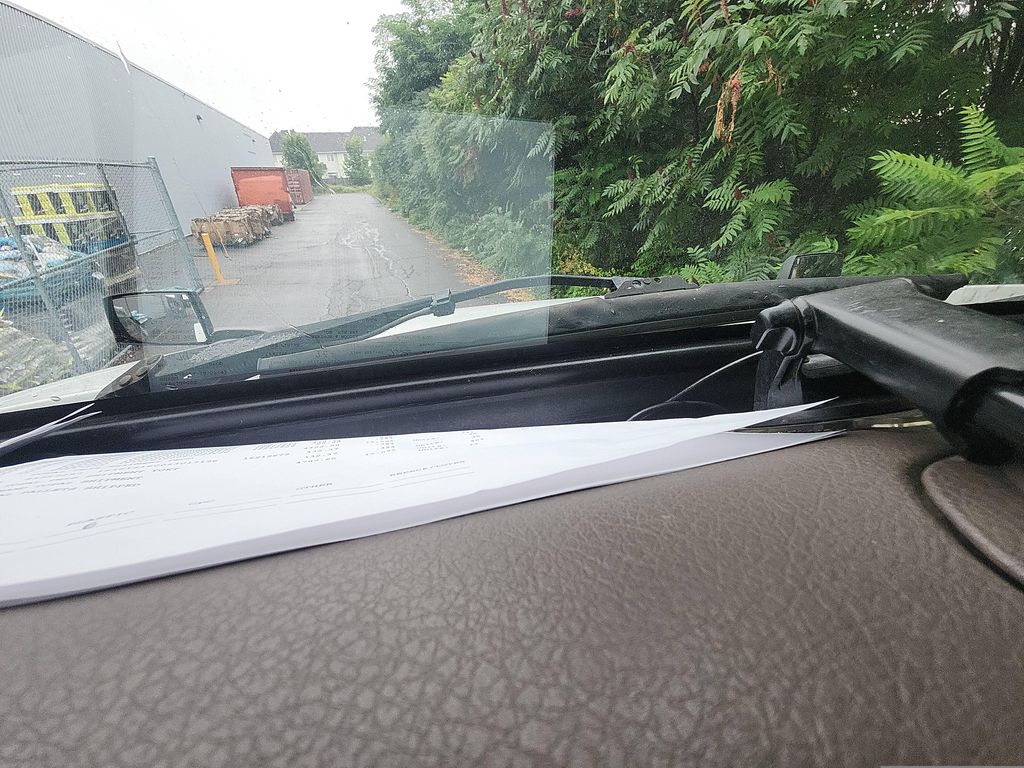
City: ottawa-gatineau